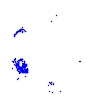
Particle: electron